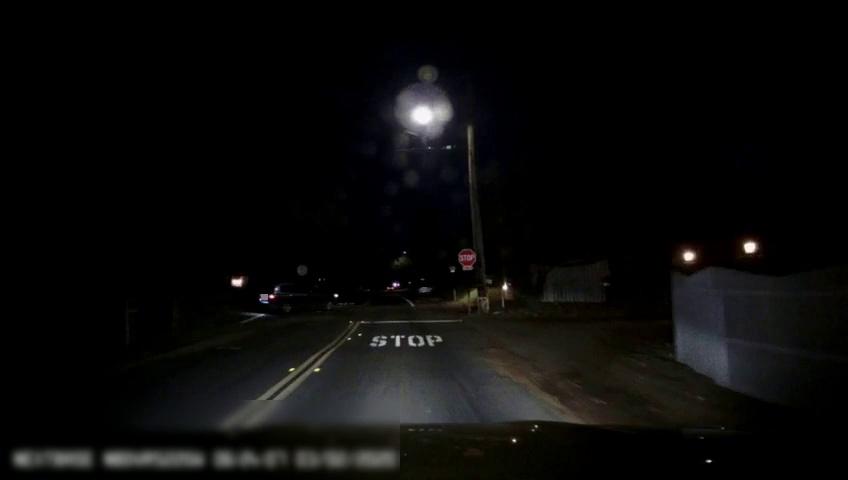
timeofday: Night
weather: Other
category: Drivable Space
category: Vehicles | SUV
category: Vehicles | Car
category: Lanes | Current Lane
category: Lanes | Alternate Lane
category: Lanes | Current Lane
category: Lanes | Alternate Lane
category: Traffic | Signs